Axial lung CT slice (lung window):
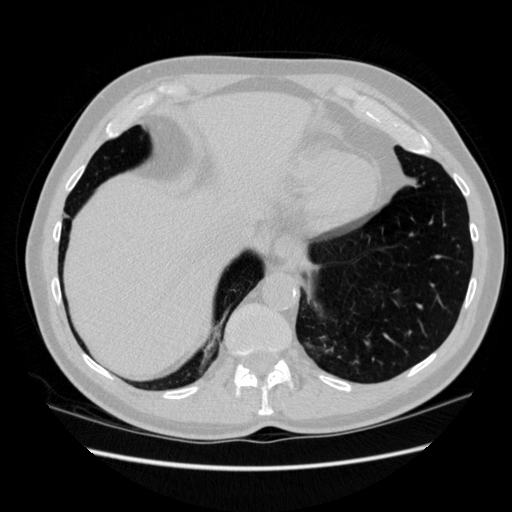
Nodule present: no